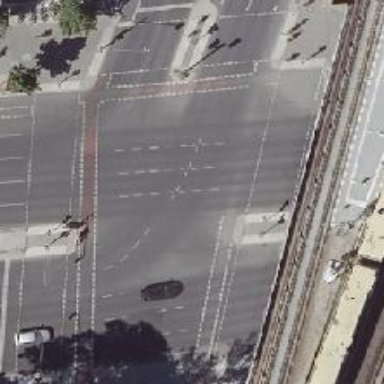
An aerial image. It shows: Asphalt road junction at the primary highway area.